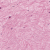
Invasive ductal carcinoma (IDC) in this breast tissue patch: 0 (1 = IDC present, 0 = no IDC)